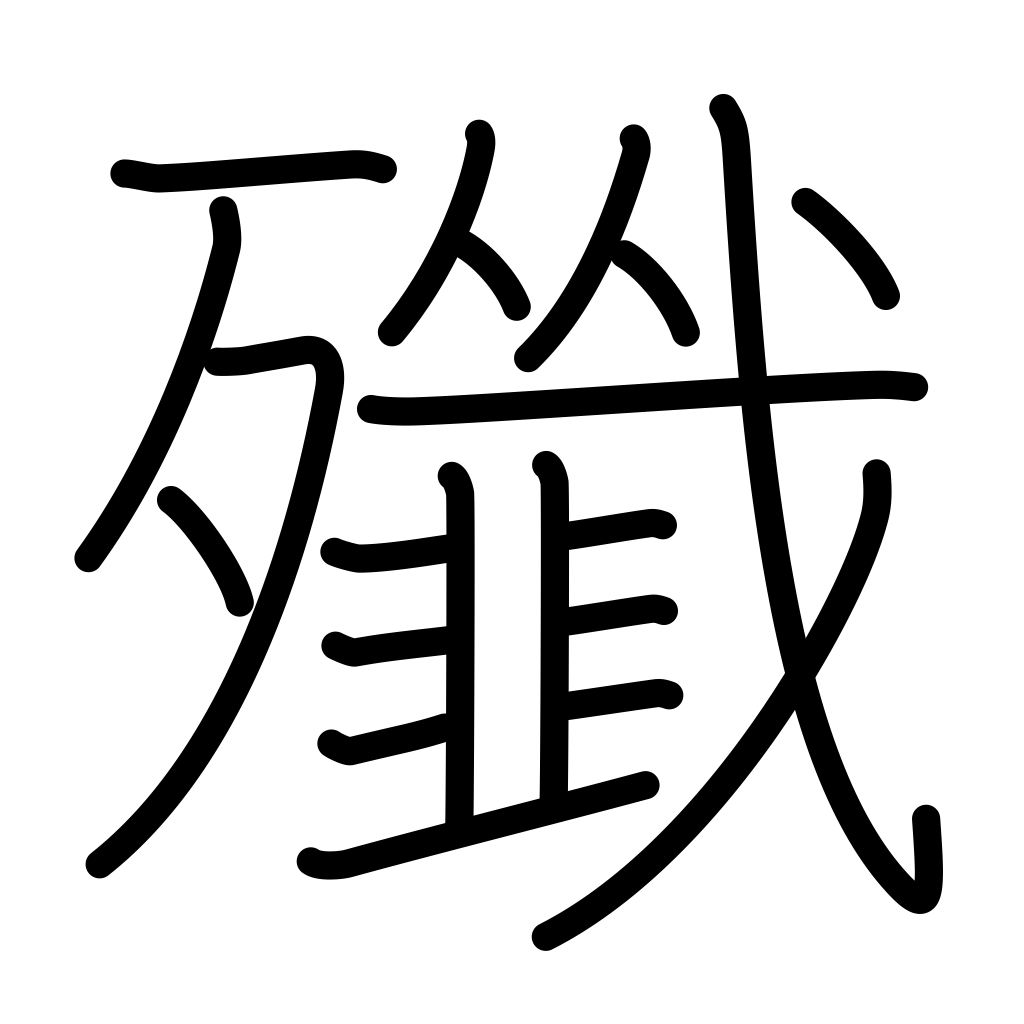
Meaning: massacre